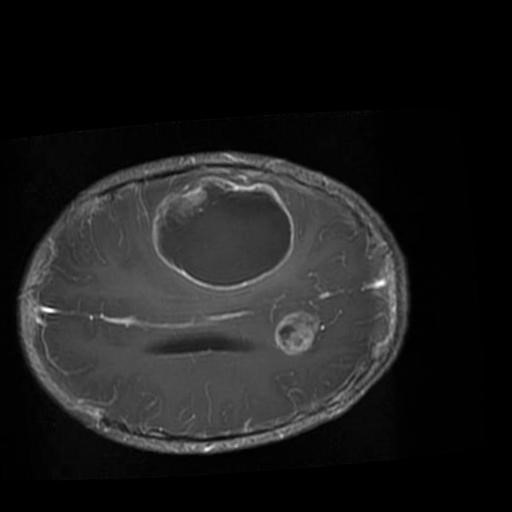
Label: brain_glioma